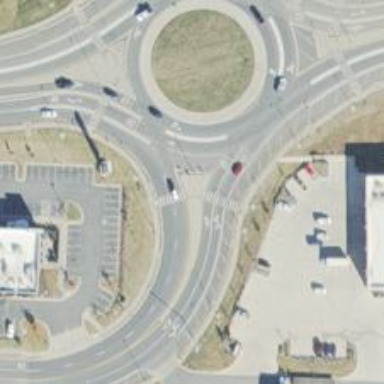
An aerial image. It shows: Footway that serves as traffic island.